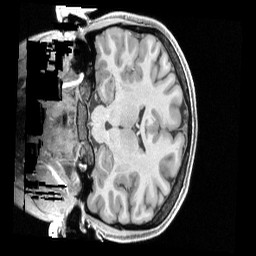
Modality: T1w
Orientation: coronal
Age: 22
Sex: female
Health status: healthy
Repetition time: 2.4 s
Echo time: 0.00222 s